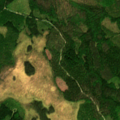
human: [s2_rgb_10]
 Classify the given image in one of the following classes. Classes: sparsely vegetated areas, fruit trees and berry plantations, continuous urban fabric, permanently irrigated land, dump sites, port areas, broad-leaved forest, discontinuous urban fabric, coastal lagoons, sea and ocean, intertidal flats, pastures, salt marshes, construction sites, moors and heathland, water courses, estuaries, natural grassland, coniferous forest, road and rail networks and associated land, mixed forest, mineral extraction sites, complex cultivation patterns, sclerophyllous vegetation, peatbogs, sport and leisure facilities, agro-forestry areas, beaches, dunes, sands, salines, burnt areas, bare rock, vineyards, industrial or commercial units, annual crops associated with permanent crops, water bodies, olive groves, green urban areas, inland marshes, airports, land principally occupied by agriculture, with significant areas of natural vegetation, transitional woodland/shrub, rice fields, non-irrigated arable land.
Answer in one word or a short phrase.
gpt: coniferous forest, mixed forest, peatbogs